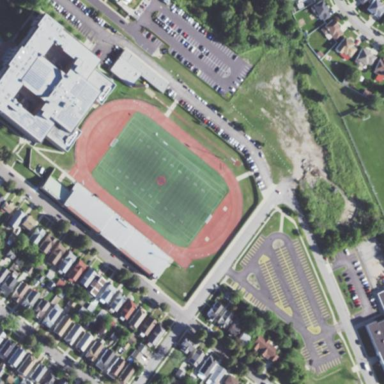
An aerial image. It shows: American football field in park.